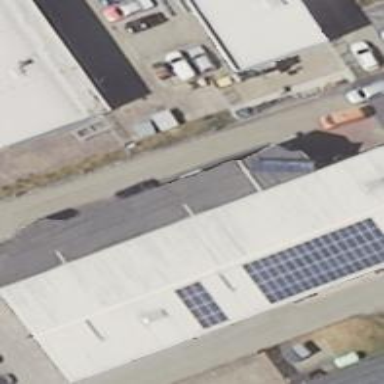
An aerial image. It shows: Building that houses car shop.